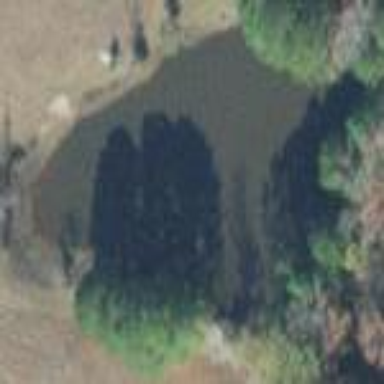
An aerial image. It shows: Pond with natural water.